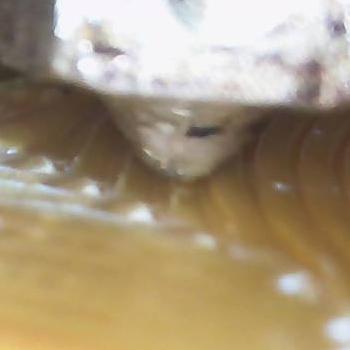
Flow rate: 100%